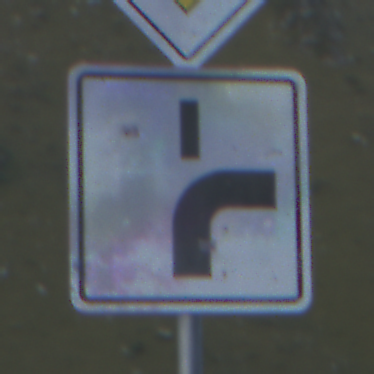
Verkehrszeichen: VerlaufVorfahrtsstrasse8
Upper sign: Vorfahrtsstrasse
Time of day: SunriseSunset
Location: Outdoor (RoadRail)
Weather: Clear
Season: NotSpecified
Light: Natural